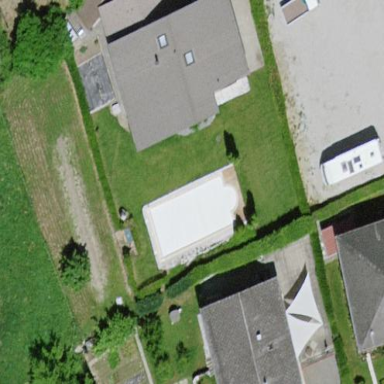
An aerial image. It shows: Swimming pool located in leisure land.